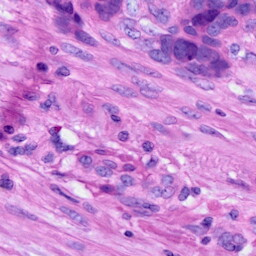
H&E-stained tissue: Ovarian